Question: I want my application to look somewhat like the starbuck app.

I want to start with the floating action button. I creating the activity layout as follows
'''
<?xml version="1.0" encoding="utf-8"?>
<android.support.design.widget.FloatingActionButton
xmlns:app="http://schemas.android.com/apk/res-auto"
xmlns:android="http://schemas.android.com/apk/res/android"
android:id="@+id/fabPuntos"
android:layout_width="wrap_content"
android:layout_height="wrap_content"
android:layout_gravity="end|bottom"
android:layout_margin="20dp"
android:src="@android:color/transparent"
app:backgroundTint="#CCCC00" >
'''
My java code
'''
public class PuntosActivity extends Activity {
@Override
protected void onCreate(Bundle savedInstanceState) {
super.onCreate(savedInstanceState);
setContentView(R.layout.activity_puntos);
}
'''
}
and I have declared the activity in the manifest like this
'''
<activity android:name=".PuntosActivity"
android:label="TUS PUNTOS"
android:theme="@android:style/Theme.Dialog" />
'''
I got the following error. What is the matter?
'''
08-15 00:17:05.<PHONE>/com.cerveceriacc.clientappv2 E/AndroidRuntime: FATAL EXCEPTION: main
Process: com.cerveceriacc.clientappv2, PID: 9930
java.lang.RuntimeException: Unable to start activity ComponentInfo{com.cerveceriacc.clientappv2/com.cerveceriacc.clientappv2.PuntosActivity}: android.view.InflateException: Binary XML file line #11: Binary XML file line #11: Error inflating class <unknown>
at android.app.ActivityThread.performLaunchActivity(ActivityThread.java:2957)
at android.app.ActivityThread.handleLaunchActivity(ActivityThread.java:3032)
at android.app.ActivityThread.-wrap11(Unknown Source:0)
at android.app.ActivityThread$H.handleMessage(ActivityThread.java:1696)
at android.os.Handler.dispatchMessage(Handler.java:105)
at android.os.Looper.loop(Looper.java:164)
at android.app.ActivityThread.main(ActivityThread.java:6944)
at java.lang.reflect.Method.invoke(Native Method)
at com.android.internal.os.Zygote$MethodAndArgsCaller.run(Zygote.java:327)
at com.android.internal.os.ZygoteInit.main(ZygoteInit.java:1374)
Caused by: android.view.InflateException: Binary XML file line #11: Binary XML file line #11: Error inflating class <unknown>
Caused by: android.view.InflateException: Binary XML file line #11: Error inflating class <unknown>
Caused by: java.lang.reflect.InvocationTargetException
at java.lang.reflect.Constructor.newInstance0(Native Method)
at java.lang.reflect.Constructor.newInstance(Constructor.java:334)
at android.view.LayoutInflater.createView(LayoutInflater.java:647)
at android.view.LayoutInflater.createViewFromTag(LayoutInflater.java:790)
at android.view.LayoutInflater.createViewFromTag(LayoutInflater.java:730)
at android.view.LayoutInflater.inflate(LayoutInflater.java:492)
at android.view.LayoutInflater.inflate(LayoutInflater.java:423)
at android.view.LayoutInflater.inflate(LayoutInflater.java:374)
at com.android.internal.policy.PhoneWindow.setContentView(PhoneWindow.java:461)
at android.app.Activity.setContentView(Activity.java:2737)
at com.cerveceriacc.clientappv2.PuntosActivity.onCreate(PuntosActivity.java:12)
at android.app.Activity.performCreate(Activity.java:7174)
at android.app.Instrumentation.callActivityOnCreate(Instrumentation.java:1220)
at android.app.ActivityThread.performLaunchActivity(ActivityThread.java:2910)
at android.app.ActivityThread.handleLaunchActivity(ActivityThread.java:3032)
at android.app.ActivityThread.-wrap11(Unknown Source:0)
at android.app.ActivityThread$H.handleMessage(ActivityThread.java:1696)
at android.os.Handler.dispatchMessage(Handler.java:105)
at android.os.Looper.loop(Looper.java:164)
at android.app.ActivityThread.main(ActivityThread.java:6944)
at java.lang.reflect.Method.invoke(Native Method)
at com.android.internal.os.Zygote$MethodAndArgsCaller.run(Zygote.java:327)
at com.android.internal.os.ZygoteInit.main(ZygoteInit.java:1374)
Caused by: java.lang.IllegalArgumentException: You need to use a Theme.AppCompat theme (or descendant) with the design library.
at android.support.design.widget.ThemeUtils.checkAppCompatTheme(ThemeUtils.java:33)
at android.support.design.widget.FloatingActionButton.<init>(FloatingActionButton.java:164)
at android.support.design.widget.FloatingActionButton.<init>(FloatingActionButton.java:158)
at java.lang.reflect.Constructor.newInstance0(Native Method)
at java.lang.reflect.Constructor.newInstance(Constructor.java:334)
at android.view.LayoutInflater.createView(LayoutInflater.java:647)
at android.view.LayoutInflater.createViewFromTag(LayoutInflater.java:790)
at android.view.LayoutInflater.createViewFromTag(LayoutInflater.java:730)
at android.view.LayoutInflater.inflate(LayoutInflater.java:492)
at android.view.LayoutInflater.inflate(LayoutInflater.java:423)
at android.view.LayoutInflater.inflate(LayoutInflater.java:374)
at com.android.internal.policy.PhoneWindow.setContentView(PhoneWindow.java:461)
at android.app.Activity.setContentView(Activity.java:2737)
at com.cerveceriacc.clientappv2.PuntosActivity.onCreate(PuntosActivity.java:12)
at android.app.Activity.performCreate(Activity.java:7174)
at android.app.Instrumentation.callActivityOnCreate(Instrumentation.java:1220)
at android.app.ActivityThread.performLaunchActivity(ActivityThread.java:2910)
at android.app.ActivityThread.handleLaunchActivity(ActivityThread.java:3032)
at android.app.ActivityThread.-wrap11(Unknown Source:0)
at android.app.ActivityThread$H.handleMessage(ActivityThread.java:1696)
at android.os.Handler.dispatchMessage(Handler.java:105)
at android.os.Looper.loop(Looper.java:164)
at android.app.ActivityThread.main(ActivityThread.java:6944)
at java.lang.reflect.Method.invoke(Native Method)
at com.android.internal.os.Zygote$MethodAndArgsCaller.run(Zygote.java:327)
at com.android.internal.os.ZygoteInit.main(ZygoteInit.java:1374)
'''
Thank you
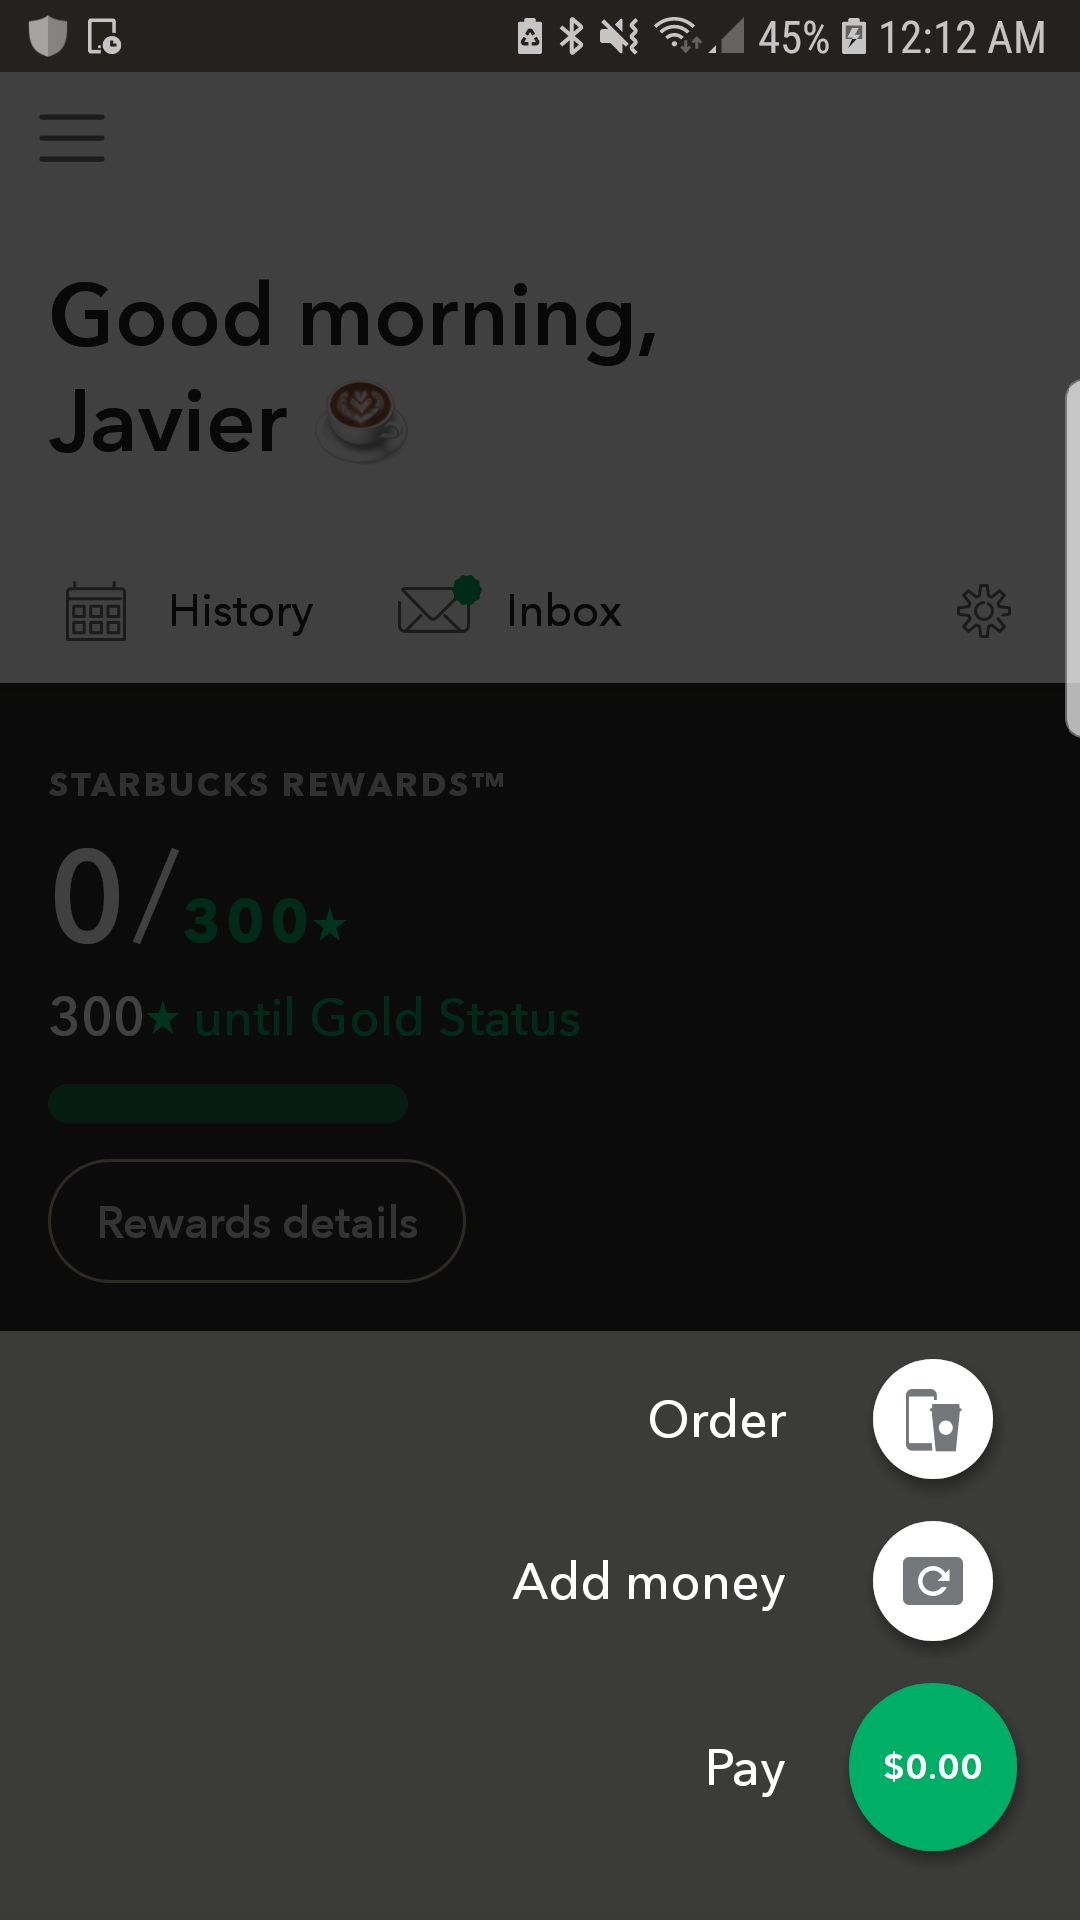
Answer: From your Logcat
> Caused by: java.lang.IllegalArgumentException: You need to use a Theme.AppCompat theme (or descendant) with the design library.
This describes your problem.
In your you have used Theme which is not AppCompat Theme. Try using any AppCompat theme.
Use 'Theme.AppCompat.Light.Dialog' as Activity Theme.
'''
<activity android:name=".PuntosActivity"
android:label="TUS PUNTOS"
android:theme="@style/Theme.AppCompat.Light.Dialog" />
'''